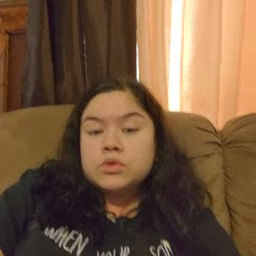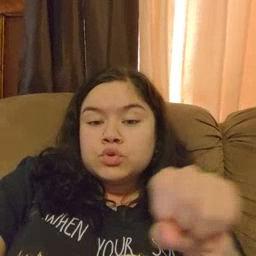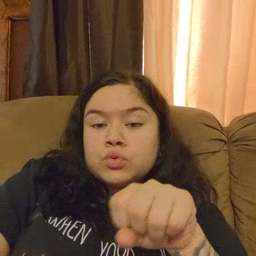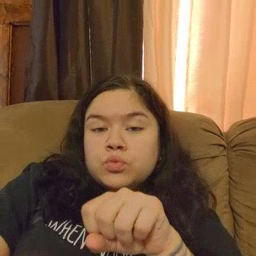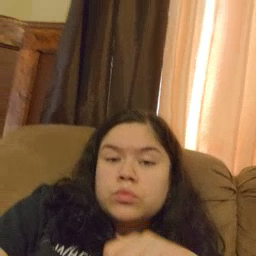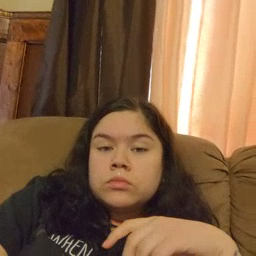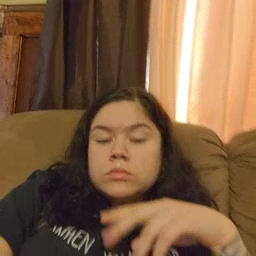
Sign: shoe